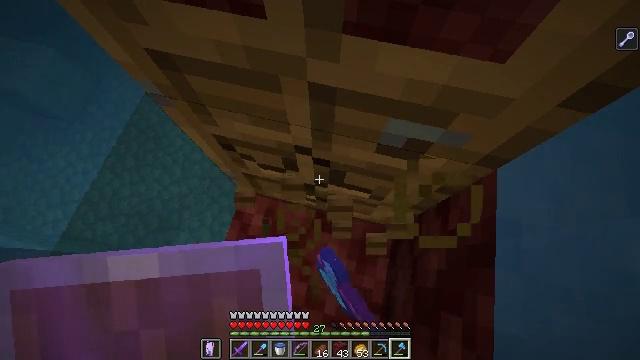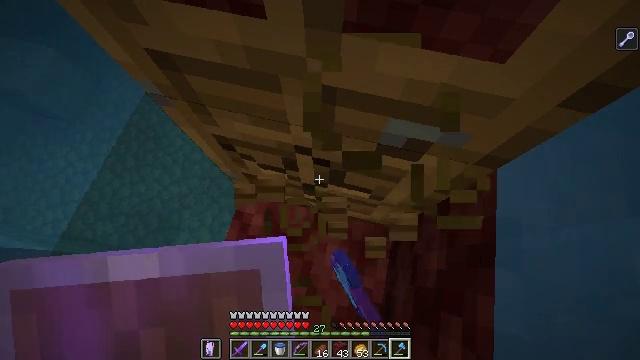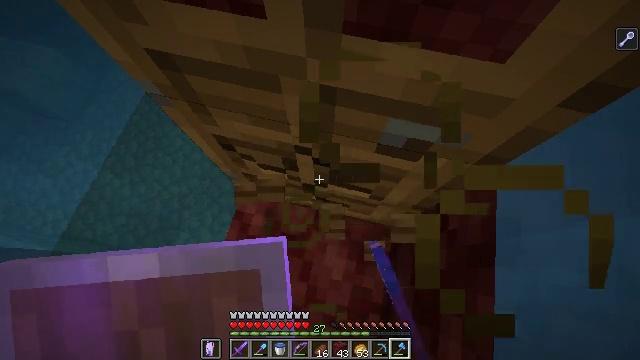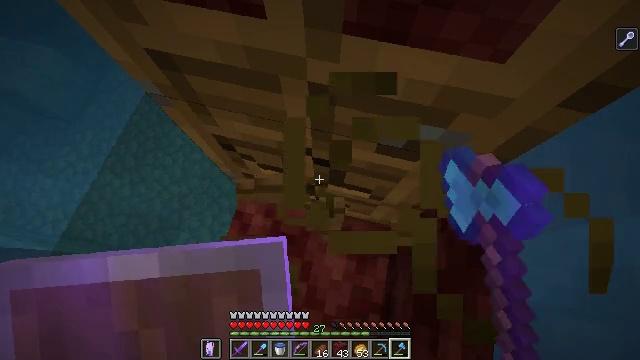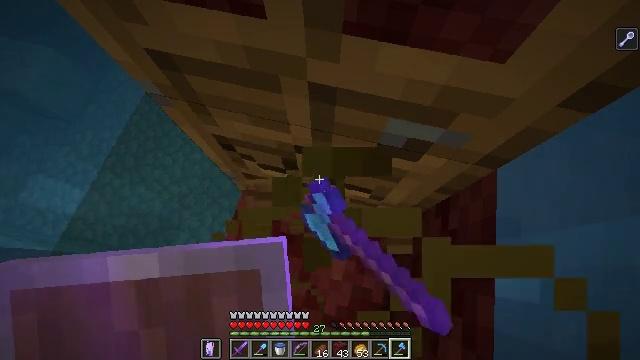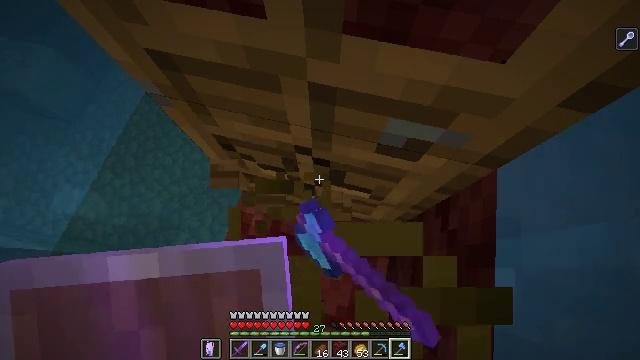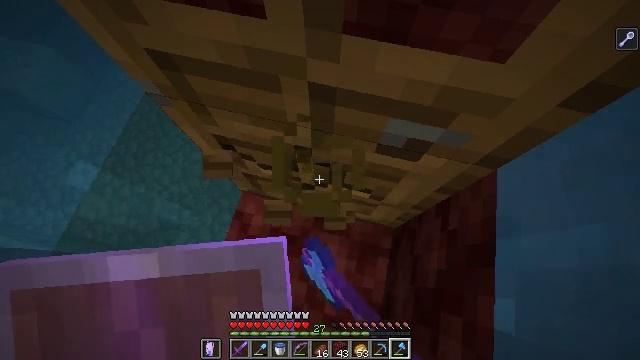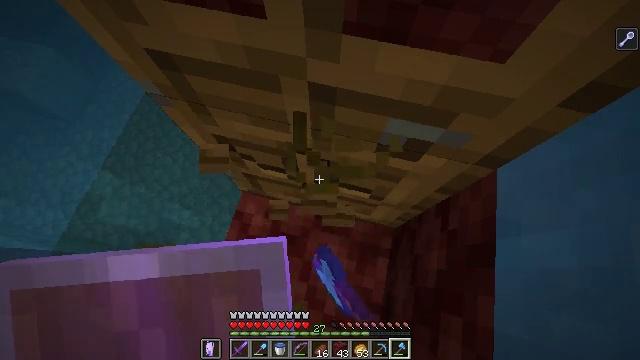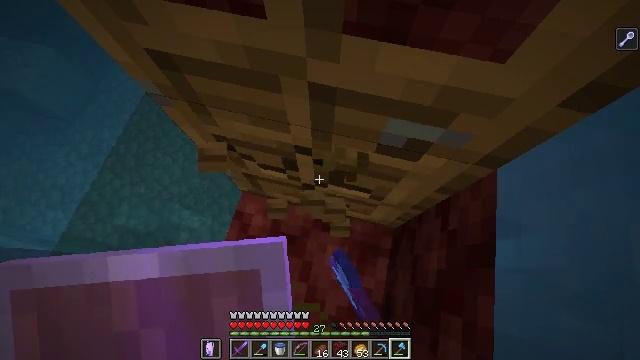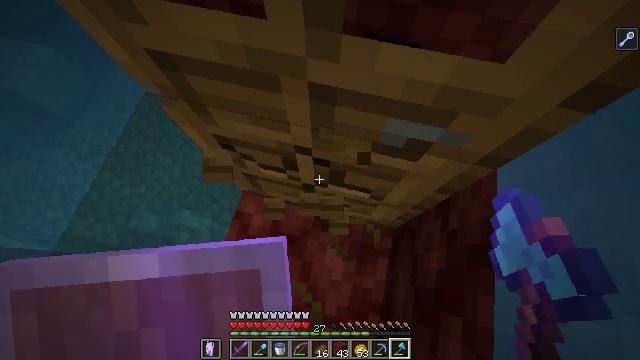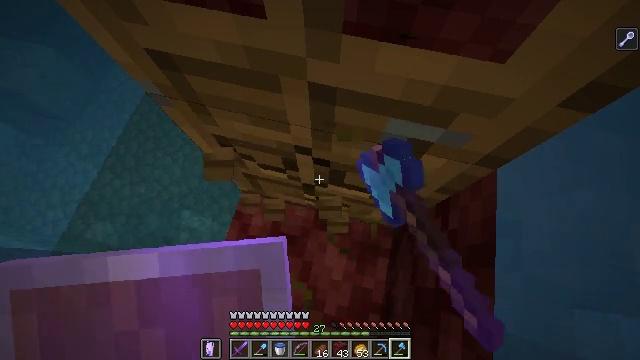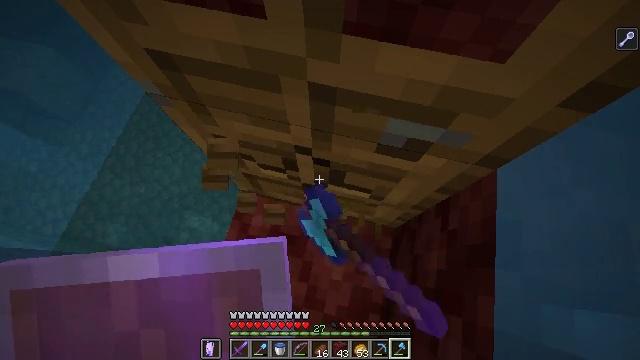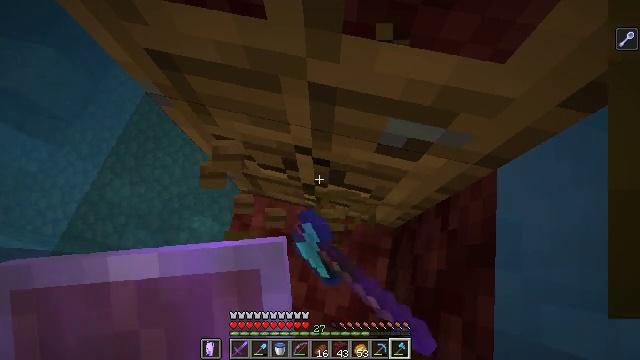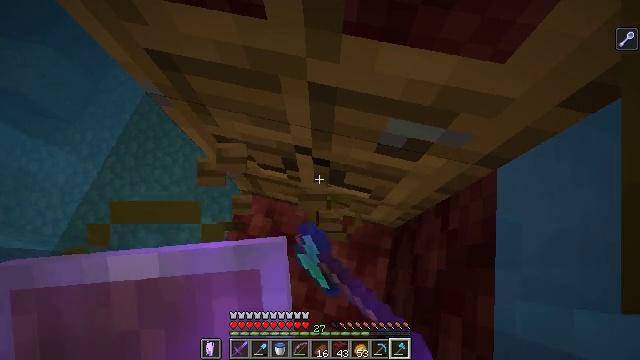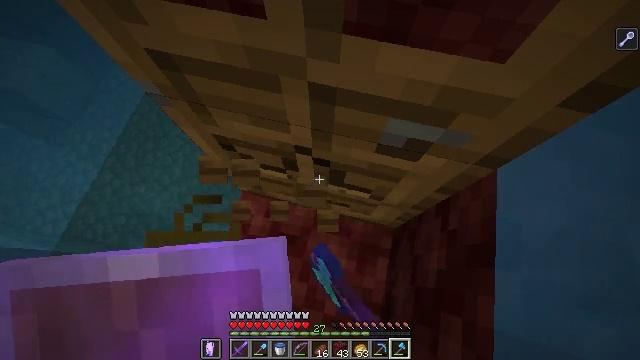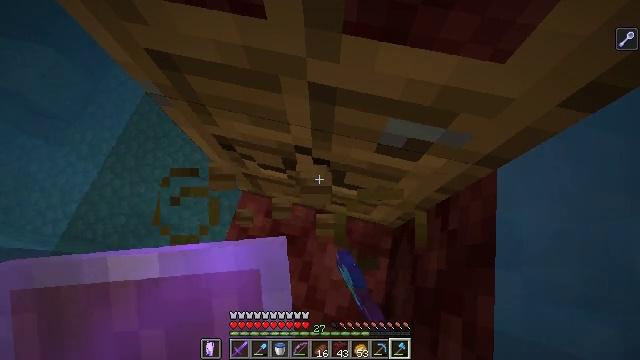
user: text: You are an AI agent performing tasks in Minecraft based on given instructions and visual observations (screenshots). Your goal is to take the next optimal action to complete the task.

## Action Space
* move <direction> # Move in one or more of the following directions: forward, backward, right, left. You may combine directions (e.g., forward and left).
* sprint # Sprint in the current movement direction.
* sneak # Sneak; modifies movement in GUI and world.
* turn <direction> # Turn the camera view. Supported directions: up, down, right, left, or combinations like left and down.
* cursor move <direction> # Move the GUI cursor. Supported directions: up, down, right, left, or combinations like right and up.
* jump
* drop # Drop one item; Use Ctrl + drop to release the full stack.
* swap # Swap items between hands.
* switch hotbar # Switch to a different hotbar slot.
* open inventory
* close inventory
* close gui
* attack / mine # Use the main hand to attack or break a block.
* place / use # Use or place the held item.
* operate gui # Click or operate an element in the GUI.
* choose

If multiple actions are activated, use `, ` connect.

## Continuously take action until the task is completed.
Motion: motion action
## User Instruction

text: Break the oak door to remove it.
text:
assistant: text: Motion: attack / mine
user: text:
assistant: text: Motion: attack / mine
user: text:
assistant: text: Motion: attack / mine
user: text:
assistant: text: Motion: attack / mine
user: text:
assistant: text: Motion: attack / mine
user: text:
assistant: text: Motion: attack / mine
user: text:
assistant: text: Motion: attack / mine
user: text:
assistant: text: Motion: attack / mine
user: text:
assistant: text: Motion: attack / mine
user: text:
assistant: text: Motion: attack / mine
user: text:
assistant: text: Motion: attack / mine
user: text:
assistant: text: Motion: attack / mine
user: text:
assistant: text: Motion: attack / mine
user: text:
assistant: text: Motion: attack / mine
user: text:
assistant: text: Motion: attack / mine
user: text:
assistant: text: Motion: attack / mine
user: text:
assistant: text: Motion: attack / mine
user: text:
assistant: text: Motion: attack / mine
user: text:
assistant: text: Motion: attack / mine
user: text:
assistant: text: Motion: attack / mine
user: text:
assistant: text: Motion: attack / mine
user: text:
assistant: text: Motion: attack / mine
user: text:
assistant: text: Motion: attack / mine
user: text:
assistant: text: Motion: attack / mine
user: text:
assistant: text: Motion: attack / mine
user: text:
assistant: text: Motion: attack / mine
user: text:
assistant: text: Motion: attack / mine
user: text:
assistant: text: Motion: attack / mine
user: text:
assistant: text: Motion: attack / mine
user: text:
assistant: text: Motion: attack / mine